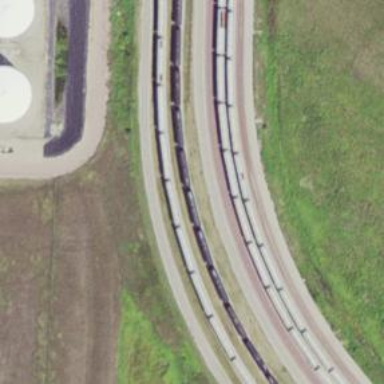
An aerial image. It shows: Railway spur service.